Question: With this code, I get all the selectors and add a style to it on click.How add style to child element, which parent class 'childNodes' was not clicked
'''
let openSelect = document.querySelectorAll(".multiselect");
openSelect.forEach((item) => {
item.addEventListener("click", (e) => {
item.childNodes.item(3).style.display = "block";
});
});
'''
'''
<div class="multiselect"><a></a> <a></a> <a>2</a></div>
<div class="multiselect"><a></a><a></a><a>3</a></div>
'''

<URL>
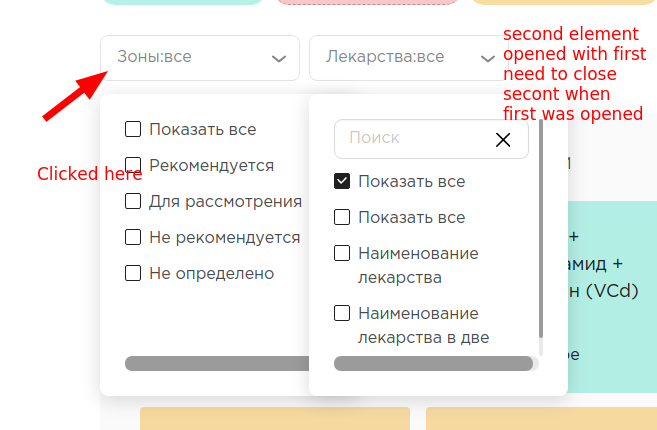
Answer: '''
document.addEventListener("click", (event) => {
openSelect.forEach((item) => {
if(!item.contains(event.target)) {
item.childNodes.item(3).style.display = "none";
}
});
});
'''